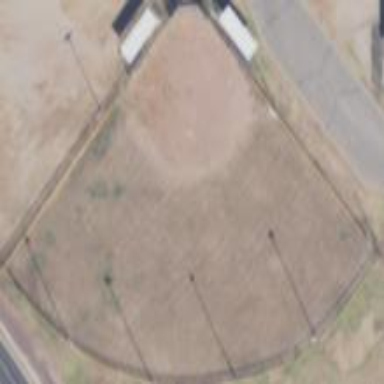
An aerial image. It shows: Baseball pitch for leisure and sports activities.